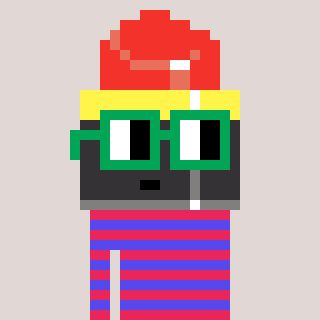
a pixel art character with square green glasses, a lipstick-shaped head and a computerblue-colored body on a warm background